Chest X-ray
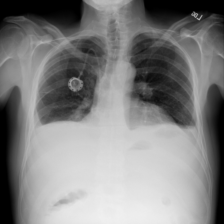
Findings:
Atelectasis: negative
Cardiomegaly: negative
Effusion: positive
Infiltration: negative
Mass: negative
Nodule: negative
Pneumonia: negative
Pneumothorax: negative
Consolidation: negative
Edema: negative
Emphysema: negative
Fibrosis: negative
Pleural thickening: negative
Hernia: negative